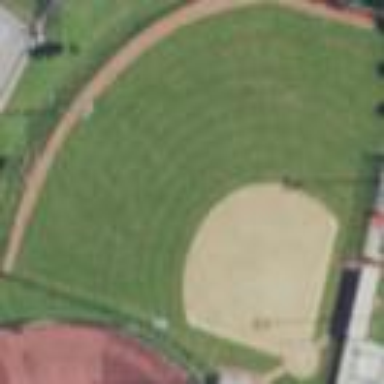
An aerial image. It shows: Baseball pitch for leisure land activities.